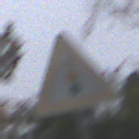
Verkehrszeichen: Lichtzeichenanlage
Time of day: Midday
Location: Outdoor (Nature)
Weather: Overcast
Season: Autumn
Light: Natural